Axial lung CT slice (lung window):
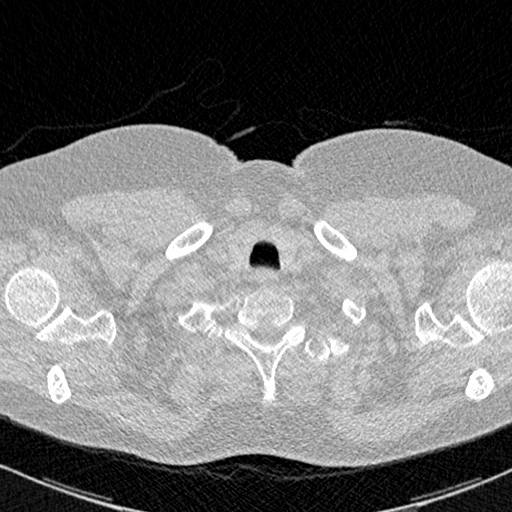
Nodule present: no